Question: I have seen another post for an equation for a log10 graph using ggplot in R. I can not seem to get it to work. Here is my <URL> and placed the info on the bottom of the question.
Here is the one I am trying to use as an example but I keep getting errors.
<URL>
'''
library(data.table)
library(tidyverse)
p2 <- ggplot(a, aes(x = Discharge, y = Gageheight) ) + geom_point() +
scale_x_log10(breaks = trans_breaks("log10", function(x) 10^x),
labels = trans_format("log10", math_format(10^.x))) +
theme_bw()
p2
print(p2 + ggtitle("USGS <PHONE> MILL C NR LOS MOLINOS CA","Stage-Discharge Rating"))
'''
It creates this graph:

'''
a <- structure(list(Gageheight = c(1, 1.01, 1.02, 1.03, 1.04, 1.05,
1.06, 1.07, 1.08, 1.09, 1.1, 1.11, 1.12, 1.13, 1.14, 1.15, 1.16,
1.17, 1.18, 1.19, 1.2, 1.21, 1.22, 1.23, 1.24, 1.25, 1.26, 1.27,
1.28, 1.29, 1.3, 1.31, 1.32, 1.33, 1.34, 1.35, 1.36, 1.37, 1.38,
1.39, 1.4, 1.41, 1.42, 1.43, 1.44, 1.45, 1.46, 1.47, 1.48, 1.49,
1.5, 1.51, 1.52, 1.53, 1.54, 1.55, 1.56, 1.57, 1.58, 1.59, 1.6,
1.61, 1.62, 1.63, 1.64, 1.65, 1.66, 1.67, 1.68, 1.69, 1.7, 1.71,
1.72, 1.73, 1.74, 1.75, 1.76, 1.77, 1.78, 1.79, 1.8, 1.81, 1.82,
1.83, 1.84, 1.85, 1.86, 1.87, 1.88, 1.89, 1.9, 1.91, 1.92, 1.93,
1.94, 1.95, 1.96, 1.97, 1.98, 1.99, 2, 2.01, 2.02, 2.03, 2.04,
2.05, 2.06, 2.07, 2.08, 2.09, 2.1, 2.11, 2.12, 2.13, 2.14, 2.15,
2.16, 2.17, 2.18, 2.19, 2.2, 2.21, 2.22, 2.23, 2.24, 2.26, 2.27,
2.28, 2.29, 2.3, 2.31, 2.32, 2.33, 2.35, 2.36, 2.37, 2.38, 2.39,
2.4, 2.41, 2.42, 2.44, 2.45, 2.46, 2.47, 2.48, 2.49, 2.5, 2.51,
2.52, 2.54, 2.55, 2.56, 2.57, 2.58, 2.59, 2.6, 2.61, 2.63, 2.64,
2.65, 2.66, 2.67, 2.68, 2.69, 2.7, 2.71, 2.73, 2.74, 2.75, 2.76,
2.77, 2.78, 2.79, 2.8, 2.82, 2.83, 2.84, 2.85, 2.86, 2.87, 2.88,
2.89, 2.91, 2.92, 2.93, 2.94, 2.95, 2.96, 2.97, 2.98, 2.99, 3,
3.01, 3.02, 3.03, 3.04, 3.05, 3.06, 3.07, 3.08, 3.09, 3.1, 3.11,
3.12, 3.13, 3.14, 3.15, 3.16, 3.17, 3.18, 3.19, 3.2, 3.21, 3.22,
3.23, 3.24, 3.25, 3.26, 3.27, 3.28, 3.29, 3.3, 3.31, 3.32, 3.33,
3.34, 3.35, 3.36, 3.37, 3.38, 3.39, 3.4, 3.41, 3.42, 3.43, 3.44,
3.45, 3.46, 3.47, 3.48, 3.49, 3.5, 3.51, 3.52, 3.53, 3.54, 3.55,
3.56, 3.57, 3.58, 3.59, 3.6, 3.61, 3.62, 3.63, 3.64, 3.65, 3.66,
3.67, 3.68, 3.69, 3.7, 3.71, 3.72, 3.73, 3.74, 3.75, 3.76, 3.77,
3.78, 3.79, 3.8, 3.81, 3.82, 3.83, 3.84, 3.85, 3.86, 3.87, 3.88,
3.89, 3.9, 3.91, 3.92, 3.93, 3.94, 3.95, 3.96, 3.97, 3.98, 3.99,
4, 4.01, 4.02, 4.03, 4.04, 4.05, 4.06, 4.07, 4.08, 4.09, 4.1,
4.11, 4.12, 4.13, 4.14, 4.15, 4.16, 4.17, 4.18, 4.19, 4.2, 4.21,
4.22, 4.23, 4.24, 4.25, 4.26, 4.27, 4.28, 4.29, 4.3, 4.31, 4.32,
4.33, 4.34, 4.35, 4.36, 4.37, 4.38, 4.39, 4.4, 4.41, 4.42, 4.43,
4.44, 4.45, 4.46, 4.47, 4.48, 4.49, 4.5, 4.51, 4.52, 4.53, 4.54,
4.55, 4.56, 4.57, 4.58, 4.59, 4.6, 4.61, 4.62, 4.63, 4.64, 4.65,
4.66, 4.67, 4.68, 4.69, 4.7, 4.71, 4.72, 4.73, 4.74, 4.75, 4.76,
4.77, 4.78, 4.79, 4.8, 4.81, 4.82, 4.83, 4.84, 4.85, 4.86, 4.87,
4.88, 4.89, 4.9, 4.91, 4.92, 4.93, 4.94, 4.95, 4.96, 4.97, 4.98,
4.99, 5, 5.01, 5.02, 5.03, 5.04, 5.05, 5.06, 5.07, 5.08, 5.09,
5.1, 5.11, 5.12, 5.13, 5.14, 5.15, 5.16, 5.17, 5.18, 5.19, 5.2,
5.21, 5.22, 5.23, 5.24, 5.25, 5.26, 5.27, 5.28, 5.29, 5.3, 5.31,
5.32, 5.33, 5.34, 5.35, 5.36, 5.37, 5.38, 5.39, 5.4, 5.41, 5.42,
5.43, 5.44, 5.45, 5.46, 5.47, 5.48, 5.49, 5.5, 5.51, 5.52, 5.53,
5.54, 5.55, 5.56, 5.57, 5.58, 5.59, 5.6, 5.61, 5.62, 5.63, 5.64,
5.65, 5.66, 5.67, 5.68, 5.69, 5.7, 5.71, 5.72, 5.73, 5.74, 5.75,
5.76, 5.77, 5.78, 5.79, 5.8, 5.81, 5.82, 5.83, 5.84, 5.85, 5.86,
5.87, 5.88, 5.89, 5.9, 5.91, 5.92, 5.93, 5.94, 5.95, 5.96, 5.97,
5.98, 5.99, 6, 6.01, 6.02, 6.03, 6.04, 6.05, 6.06, 6.07, 6.08,
6.09, 6.1, 6.11, 6.12, 6.13, 6.14, 6.15, 6.16, 6.17, 6.18, 6.19,
6.2, 6.21, 6.22, 6.23, 6.24, 6.25, 6.26, 6.27, 6.28, 6.29, 6.3,
6.31, 6.32, 6.33, 6.34, 6.35, 6.36, 6.37, 6.38, 6.39, 6.4, 6.41,
6.42, 6.43, 6.44, 6.45, 6.46, 6.47, 6.48, 6.49, 6.5, 6.51, 6.52,
6.53, 6.54, 6.55, 6.56, 6.57, 6.58, 6.59, 6.6, 6.61, 6.62, 6.63,
6.64, 6.65, 6.66, 6.67, 6.68, 6.69, 6.7, 6.71, 6.72, 6.73, 6.74,
6.75, 6.76, 6.77, 6.78, 6.79, 6.8, 6.81, 6.82, 6.83, 6.84, 6.85,
6.86, 6.87, 6.88, 6.89, 6.9, 6.91, 6.92, 6.93, 6.94, 6.95, 6.96,
6.97, 6.98, 6.99, 7, 7.01, 7.02, 7.03, 7.04, 7.05, 7.06, 7.07,
7.08, 7.09, 7.1, 7.11, 7.12, 7.13, 7.14, 7.15, 7.16, 7.17, 7.18,
7.19, 7.2, 7.21, 7.22, 7.23, 7.24, 7.25, 7.26, 7.27, 7.28, 7.29,
7.3, 7.31, 7.32, 7.33, 7.34, 7.35, 7.36, 7.37, 7.38, 7.39, 7.4,
7.41, 7.42, 7.43, 7.44, 7.45, 7.46, 7.47, 7.48, 7.49, 7.5, 7.51,
7.52, 7.53, 7.54, 7.55, 7.56, 7.57, 7.58, 7.59, 7.6, 7.61, 7.62,
7.63, 7.64, 7.65, 7.66, 7.67, 7.68, 7.69, 7.7, 7.71, 7.72, 7.73,
7.74, 7.75, 7.76, 7.77, 7.78, 7.79, 7.8, 7.81, 7.82, 7.83, 7.84,
7.85, 7.86, 7.87, 7.88, 7.89, 7.9, 7.91, 7.92, 7.93, 7.94, 7.95,
7.96, 7.97, 7.98, 7.99, 8, 8.01, 8.02, 8.03, 8.04, 8.05, 8.06,
8.07, 8.08, 8.09, 8.1, 8.11, 8.12, 8.13, 8.14, 8.15, 8.16, 8.17,
8.18, 8.19, 8.2, 8.21, 8.22, 8.23, 8.24, 8.25, 8.26, 8.27, 8.28,
8.29, 8.3, 8.31, 8.32, 8.33, 8.34, 8.35, 8.36, 8.37, 8.38, 8.39,
8.4, 8.41, 8.42, 8.43, 8.44, 8.45, 8.46, 8.47, 8.48, 8.49, 8.5,
8.51, 8.52, 8.53, 8.54, 8.55, 8.56, 8.57, 8.58, 8.59, 8.6, 8.61,
8.62, 8.63, 8.64, 8.65, 8.66, 8.67, 8.68, 8.69, 8.7, 8.71, 8.72,
8.73, 8.74, 8.75, 8.76, 8.77, 8.78, 8.79, 8.8, 8.81, 8.82, 8.83,
8.84, 8.85, 8.86, 8.87, 8.88, 8.89, 8.9, 8.91, 8.92, 8.93, 8.94,
8.95, 8.96, 8.97, 8.98, 8.99, 9, 9.01, 9.02, 9.03, 9.04, 9.05,
9.06, 9.07, 9.08, 9.09, 9.1, 9.11, 9.12, 9.13, 9.14, 9.15, 9.16,
9.17, 9.18, 9.19, 9.2, 9.21, 9.22, 9.23, 9.24, 9.25, 9.26, 9.27,
9.28, 9.29, 9.3, 9.31, 9.32, 9.33, 9.34, 9.35, 9.36, 9.37, 9.38,
9.39, 9.4, 9.41, 9.42, 9.43, 9.44, 9.45, 9.46, 9.47, 9.48, 9.49,
9.5, 9.51, 9.52, 9.53, 9.54, 9.55, 9.56, 9.57, 9.58, 9.59, 9.6,
9.61, 9.62, 9.63, 9.64, 9.65, 9.66, 9.67, 9.68, 9.69, 9.7, 9.71,
9.72, 9.73, 9.74, 9.75, 9.76, 9.77, 9.78, 9.79, 9.8, 9.81, 9.82,
9.83, 9.84, 9.85, 9.86, 9.87, 9.88, 9.89, 9.9, 9.91, 9.92, 9.93,
9.94, 9.95, 9.96, 9.97, 9.98, 9.99, 10, 10.01, 10.02, 10.03,
10.04, 10.05, 10.06, 10.07, 10.08, 10.09, 10.1, 10.11, 10.12,
10.13, 10.14, 10.15, 10.16, 10.17, 10.18, 10.19, 10.2, 10.21,
10.22, 10.23, 10.24, 10.25, 10.26, 10.27, 10.28, 10.29, 10.3,
10.31, 10.32, 10.33, 10.34, 10.35, 10.36, 10.37, 10.38, 10.39,
10.4, 10.41, 10.42, 10.43, 10.44, 10.45, 10.46, 10.47, 10.48,
10.49, 10.5, 10.51, 10.52, 10.53, 10.54, 10.55, 10.56, 10.57,
10.58, 10.59, 10.6, 10.61, 10.62, 10.63, 10.64, 10.65, 10.66,
10.67, 10.68, 10.69, 10.7, 10.71, 10.72, 10.73, 10.74, 10.75,
10.76, 10.77, 10.78, 10.79, 10.8, 10.81, 10.82, 10.83, 10.84,
10.85, 10.86, 10.87, 10.88, 10.89, 10.9, 10.91, 10.92, 10.93,
10.94, 10.95, 10.96, 10.97, 10.98, 10.99, 11, 11.01, 11.02, 11.03,
11.04, 11.05, 11.06, 11.07, 11.08, 11.09, 11.1, 11.11, 11.12,
11.13, 11.14, 11.15, 11.16, 11.17, 11.18, 11.19, 11.2, 11.21,
11.22, 11.23, 11.24, 11.25, 11.26, 11.27, 11.28, 11.29, 11.3,
11.31, 11.32, 11.33, 11.34, 11.35, 11.36, 11.37, 11.38, 11.39,
11.4, 11.41, 11.42, 11.43, 11.44, 11.45, 11.46, 11.47, 11.48,
11.49, 11.5, 11.51, 11.52, 11.53, 11.54, 11.55, 11.56, 11.57,
11.58, 11.59, 11.6, 11.61, 11.62, 11.63, 11.64, 11.65, 11.66,
11.67, 11.68, 11.69, 11.7, 11.71, 11.72, 11.73, 11.74, 11.75,
11.76, 11.77, 11.78, 11.79, 11.8, 11.81, 11.82, 11.83, 11.84,
11.85, 11.86, 11.87, 11.88, 11.89, 11.9, 11.91, 11.92, 11.93,
11.94, 11.95, 11.96, 11.97, 11.98, 11.99, 12, 12.01, 12.02, 12.03,
12.04, 12.05, 12.06, 12.07, 12.08, 12.09, 12.1, 12.11, 12.12,
12.13, 12.14, 12.15, 12.16, 12.17, 12.18, 12.19, 12.2, 12.21,
12.22, 12.23, 12.24, 12.25, 12.26, 12.27, 12.28, 12.29, 12.3,
12.31, 12.32, 12.33, 12.34, 12.35, 12.36, 12.37, 12.38, 12.39,
12.4, 12.41, 12.42, 12.43, 12.44, 12.45, 12.46, 12.47, 12.48,
12.49, 12.5, 12.51, 12.52, 12.53, 12.54, 12.55, 12.56, 12.57,
12.58, 12.59, 12.6, 12.61, 12.62, 12.63, 12.64, 12.65, 12.66,
12.67, 12.68, 12.69, 12.7, 12.71, 12.72, 12.73, 12.74, 12.75,
12.76, 12.77, 12.78, 12.79, 12.8, 12.81, 12.82, 12.83, 12.84,
12.85, 12.86, 12.87, 12.88, 12.89, 12.9, 12.91, 12.92, 12.93,
12.94, 12.95, 12.96, 12.97, 12.98, 12.99, 13, 13.01, 13.02, 13.03,
13.04, 13.05, 13.06, 13.07, 13.08, 13.09, 13.1, 13.11, 13.12,
13.13, 13.14, 13.15, 13.16, 13.17, 13.18, 13.19, 13.2, 13.21,
13.22, 13.23, 13.24, 13.25, 13.26, 13.27, 13.28, 13.29, 13.3,
13.31, 13.32, 13.33, 13.34, 13.35, 13.36, 13.37, 13.38, 13.39,
13.4, 13.41, 13.42, 13.43, 13.44, 13.45, 13.46, 13.47, 13.48,
13.49, 13.5, 13.51, 13.52, 13.53, 13.54, 13.55, 13.56, 13.57,
13.58, 13.59, 13.6, 13.61, 13.62, 13.63, 13.64, 13.65, 13.66,
13.67, 13.68, 13.69, 13.7, 13.71, 13.72, 13.73, 13.74, 13.75,
13.76, 13.77, 13.78, 13.79, 13.8, 13.81, 13.82, 13.83, 13.84,
13.85, 13.86, 13.87, 13.88, 13.89, 13.9, 13.91, 13.92, 13.93,
13.94, 13.95, 13.96, 13.97, 13.98, 13.99, 14, 14.01, 14.02, 14.03,
14.04, 14.05, 14.06, 14.07, 14.08, 14.09, 14.1, 14.11, 14.12,
14.13, 14.14, 14.15, 14.16, 14.17, 14.18, 14.19, 14.2, 14.21,
14.22, 14.23, 14.24, 14.25, 14.26, 14.27, 14.28, 14.29, 14.3,
14.31, 14.32, 14.33, 14.34, 14.35, 14.36, 14.37, 14.38, 14.39,
14.4, 14.41, 14.42, 14.43, 14.44, 14.45, 14.46, 14.47, 14.48,
14.49, 14.5, 14.51, 14.52, 14.53, 14.54, 14.55, 14.56, 14.57,
14.58, 14.59, 14.6, 14.61, 14.62, 14.63, 14.64, 14.65, 14.66,
14.67, 14.68, 14.69, 14.7, 14.71, 14.72, 14.73, 14.74, 14.75,
14.76, 14.77, 14.78, 14.79, 14.8, 14.81, 14.82, 14.83, 14.84,
14.85, 14.86, 14.87, 14.88, 14.89, 14.9, 14.91, 14.92, 14.93,
14.94, 14.95, 14.96, 14.97, 14.98, 14.99, 15, 15.01, 15.02, 15.03,
15.04, 15.05, 15.06, 15.07, 15.08, 15.09, 15.1, 15.11, 15.12,
15.13, 15.14, 15.15, 15.16, 15.17, 15.18, 15.19, 15.2, 15.21,
15.22, 15.23, 15.24, 15.25, 15.26, 15.27, 15.28, 15.29, 15.3,
15.31, 15.32, 15.33, 15.34, 15.35, 15.36, 15.37, 15.38, 15.39,
15.4, 15.41, 15.42, 15.43, 15.44, 15.45, 15.46, 15.47, 15.48,
15.49, 15.5, 15.51, 15.52, 15.53, 15.54, 15.55, 15.56, 15.57,
15.58, 15.59, 15.6, 15.61, 15.62, 15.63, 15.64, 15.65, 15.66,
15.67, 15.68, 15.69, 15.7, 15.71, 15.72, 15.73, 15.74, 15.75,
15.76, 15.77, 15.78, 15.79, 15.8, 15.81, 15.82, 15.83, 15.84,
15.85, 15.86, 15.87, 15.88, 15.89, 15.9, 15.91, 15.92, 15.93,
15.94, 15.95, 15.96, 15.97, 15.98, 15.99, 16, 16.01, 16.02, 16.03,
16.04, 16.05, 16.06, 16.07, 16.08, 16.09, 16.1, 16.11, 16.12,
16.13, 16.14, 16.15, 16.16, 16.17, 16.18, 16.19, 16.2, 16.21,
16.22, 16.23, 16.24, 16.25, 16.26, 16.27, 16.28, 16.29, 16.3,
16.31, 16.32, 16.33, 16.34, 16.35, 16.36, 16.37, 16.38, 16.39,
16.4, 16.41, 16.42, 16.43, 16.44, 16.45, 16.46, 16.47, 16.48,
16.49, 16.5, 16.51, 16.52, 16.53, 16.54, 16.55, 16.56, 16.57,
16.58, 16.59, 16.6, 16.61, 16.62, 16.63, 16.64, 16.65, 16.66,
16.67, 16.68, 16.69, 16.7, 16.71, 16.72, 16.73, 16.74, 16.75,
16.76, 16.77, 16.78, 16.79, 16.8, 16.81, 16.82, 16.83, 16.84,
16.85, 16.86, 16.87, 16.88, 16.89, 16.9, 16.91, 16.92, 16.93,
16.94, 16.95, 16.96, 16.97, 16.98, 16.99, 17, 17.01, 17.02, 17.03,
17.04, 17.05, 17.06, 17.07, 17.08, 17.09, 17.1, 17.11, 17.12,
17.13, 17.14, 17.15, 17.16, 17.17, 17.18, 17.19, 17.2, 17.21,
17.22, 17.23, 17.24, 17.25, 17.26, 17.27, 17.28, 17.29, 17.3,
17.31, 17.32, 17.33, 17.34, 17.35, 17.36, 17.37, 17.38, 17.39,
17.4, 17.41, 17.42, 17.43, 17.44, 17.45, 17.46, 17.47, 17.48,
17.49, 17.5, 17.51, 17.52, 17.53, 17.54, 17.55, 17.56, 17.57,
17.58), Discharge = c(9.92, 10.48, 11.05, 11.64, 12.24, 12.86,
13.49, 14.13, 14.79, 15.47, 16.16, 16.86, 17.58, 18.32, 19.06,
19.83, 20.6, 21.4, 22.2, 23.02, 23.86, 24.71, 25.57, 26.45, 27.34,
28.25, 29.17, 30.1, 31.05, 32.02, 33, 33.99, 35, 36.02, 37.05,
38.1, 39.17, 40.25, 41.34, 42.44, 43.56, 44.7, 45.85, 47.01,
48.19, 49.38, 50.59, 51.81, 53.04, 54.29, 55.55, 56.82, 58.11,
59.42, 60.74, 62.07, 63.41, 64.77, 66.15, 67.54, 68.94, 70.35,
71.78, 73.23, 74.68, 76.16, 77.64, 79.14, 80.65, 82.18, 83.72,
85.28, 86.85, 88.43, 90.03, 91.64, 93.26, 94.9, 96.55, 98.22,
99.9, 101.59, 103.3, 105.02, 106.75, 108.5, 110.26, 112.04, 113.83,
115.63, 117.45, 119.28, 121.13, 122.99, 124.86, 126.74, 128.64,
130.56, 132.48, 134.42, 136.38, 138.35, 140.33, 142.32, 144.33,
146.36, 148.39, 150.44, 152.51, 154.58, 156.68, 158.78, 160.9,
163.03, 165.18, 167.33, 169.51, 171.69, 173.89, 176.11, 178.33,
180.84, 183.37, 185.91, 188.47, 191.05, 193.64, 196.25, 198.88,
201.53, 204.19, 206.87, 209.56, 212.27, 215, 217.75, 220.51,
223.29, 226.09, 228.9, 231.73, 234.58, 237.45, 240.33, 243.23,
246.14, 249.07, 252.02, 254.99, 257.97, 260.97, 263.98, 267.02,
270.07, 273.13, 276.22, 279.32, 282.43, 285.57, 288.72, 291.88,
295.07, 298.27, 301.48, 304.72, 307.97, 311.24, 314.52, 317.82,
321.14, 324.47, 327.82, 331.19, 334.58, 337.98, 341.4, 344.83,
348.28, 351.75, 355.23, 358.73, 362.25, 365.79, 369.34, 372.9,
376.49, 380.09, 383.71, 386.95, 390.21, 393.48, 396.77, 400.07,
403.38, 406.7, 410.04, 413.39, 416.76, 420.14, 423.53, 426.93,
430.35, 433.78, 437.22, 440.68, 444.15, 447.64, 451.13, 454.64,
458.17, 461.7, 465.25, 468.82, 472.39, 475.98, 479.58, 483.2,
486.83, 490.47, 494.12, 497.79, 501.47, 505.17, 508.88, 512.6,
516.33, 520.08, 523.84, 527.61, 531.4, 535.2, 539.01, 542.84,
546.68, 550.53, 554.39, 558.27, 562.16, 566.07, 569.98, 573.92,
577.86, 581.82, 585.79, 589.77, 593.77, 597.77, 601.8, 605.83,
609.88, 613.94, 618.02, 622.11, 626.21, 630.32, 634.45, 638.59,
642.74, 646.91, 651.09, 655.28, 659.48, 663.7, 667.93, 672.18,
676.43, 680.7, 684.99, 689.28, 693.59, 697.92, 702.25, 706.6,
710.96, 715.34, 719.73, 724.13, 728.54, 732.97, 737.41, 741.86,
746.32, 750.8, 755.29, 759.8, 764.32, 768.85, 773.39, 777.95,
782.52, 787.1, 791.97, 796.86, 801.77, 806.69, 811.62, 816.57,
821.54, 826.52, 831.52, 836.53, 841.56, 846.6, 851.66, 856.74,
861.83, 866.93, 872.05, 877.19, 882.34, 887.51, 892.69, 897.89,
903.11, 908.34, 913.58, 918.84, 924.12, 929.41, 934.72, 940.04,
945.38, 950.74, 956.1, 961.49, 966.89, 972.31, 977.74, 983.19,
988.65, 994.13, 999.62, 1005.13, 1010.66, 1016.2, 1021.76, 1027.33,
1032.92, 1038.52, 1044.14, 1049.77, 1055.42, 1061.09, 1066.77,
1072.47, 1078.18, 1083.91, 1089.65, 1095.41, 1101.18, 1106.97,
1112.78, 1118.6, 1124.44, 1130.29, 1136.16, 1142.05, 1147.95,
1153.86, 1159.79, 1165.74, 1171.7, 1177.68, 1183.67, 1189.68,
1195.71, 1201.75, 1207.8, 1213.88, 1219.96, 1226.07, 1232.19,
1238.32, 1244.47, 1250.64, 1256.82, 1263.02, 1269.23, 1275.46,
1281.7, 1287.96, 1294.24, 1300.53, 1306.84, 1313.16, 1319.5,
1325.85, 1332.22, 1338.61, 1345.01, 1351.43, 1357.86, 1364.31,
1370.77, 1377.25, 1383.75, 1390.26, 1396.78, 1403.33, 1409.89,
1416.46, 1423.05, 1429.66, 1436.28, 1442.91, 1449.57, 1456.23,
1462.92, 1469.62, 1476.33, 1483.07, 1489.81, 1496.58, 1503.36,
1510.15, 1516.96, 1523.79, 1530.63, 1537.49, 1544.36, 1551.25,
1558.15, 1565.07, 1572.01, 1578.96, 1585.93, 1592.91, 1599.91,
1606.93, 1613.96, 1621.01, 1628.07, 1635.15, 1642.24, 1649.35,
1656.48, 1663.62, 1670.78, 1677.95, 1685.14, 1692.34, 1699.56,
1706.8, 1714.05, 1721.32, 1728.6, 1735.9, 1743.22, 1750.55, 1757.9,
1765.26, 1772.64, 1780.03, 1787.44, 1794.87, 1802.31, 1809.77,
1817.24, 1824.73, 1832.24, 1839.76, 1847.3, 1854.85, 1862.42,
1870, 1877.61, 1885.22, 1892.85, 1900.5, 1908.17, 1915.85, 1923.54,
1931.25, 1938.98, 1946.72, 1954.48, 1962.26, 1970.05, 1977.86,
1985.68, 1993.52, 2001.37, 2009.24, 2017.13, 2025.03, 2032.95,
2040.88, 2048.83, 2056.8, 2064.78, 2072.78, 2080.79, 2088.82,
2096.86, 2104.93, 2113, 2121.09, 2129.2, 2137.33, 2145.47, 2153.63,
2161.8, 2169.99, 2178.19, 2186.41, 2194.65, 2202.9, 2211.17,
2219.45, 2227.75, 2236.07, 2244.4, 2252.75, 2261.11, 2269.49,
2277.88, 2286.3, 2294.72, 2303.17, 2311.62, 2320.1, 2328.59,
2337.1, 2345.62, 2354.16, 2362.72, 2371.29, 2379.87, 2388.48,
2397.09, 2405.73, 2414.38, 2423.05, 2431.73, 2440.43, 2449.14,
2457.87, 2466.62, 2475.38, 2484.16, 2492.95, 2501.76, 2510.59,
2519.43, 2528.29, 2537.17, 2546.06, 2554.96, 2563.89, 2572.82,
2581.78, 2590.75, 2599.73, 2608.74, 2617.76, 2626.79, 2635.84,
2644.91, 2653.99, 2663.09, 2672.2, 2681.33, 2690.48, 2699.64,
2708.82, 2718.01, 2727.22, 2736.45, 2745.69, 2754.95, 2764.23,
2773.52, 2782.82, 2792.15, 2801.49, 2810.84, 2820.21, 2829.6,
2839, 2848.42, 2857.85, 2867.31, 2876.77, 2886.26, 2895.75, 2905.27,
2914.8, 2924.35, 2933.91, 2943.49, 2953.09, 2962.7, 2972.33,
2981.97, 2991.63, 3001.31, 3011, 3020.7, 3030.43, 3040.17, 3049.93,
3059.7, 3069.49, 3079.29, 3089.11, 3098.95, 3108.8, 3118.67,
3128.55, 3138.45, 3148.37, 3158.3, 3168.25, 3178.22, 3188.2,
3198.2, 3208.21, 3218.24, 3228.29, 3238.35, 3248.43, 3258.52,
3268.63, 3278.76, 3288.9, 3299.06, 3309.23, 3319.42, 3329.63,
3339.85, 3350.09, 3360.35, 3370.62, 3380.9, 3391.21, 3401.53,
3411.86, 3422.21, 3432.58, 3442.97, 3453.37, 3463.78, 3474.22,
3484.66, 3495.13, 3505.61, 3516.11, 3526.62, 3537.15, 3547.69,
3558.26, 3568.83, 3579.43, 3590.04, 3600.66, 3611.31, 3621.96,
3632.64, 3643.33, 3654.04, 3664.76, 3675.5, 3686.25, 3697.03,
3707.81, 3718.62, 3729.44, 3740.27, 3751.13, 3762, 3772.88, 3783.78,
3794.7, 3805.63, 3816.58, 3827.55, 3838.53, 3849.53, 3860.54,
3871.57, 3882.62, 3893.68, 3904.76, 3915.85, 3926.97, 3938.09,
3949.24, 3960.4, 3971.57, 3982.76, 3993.97, 4005.2, 4016.44,
4027.7, 4038.97, 4050.26, 4061.56, 4072.89, 4084.22, 4095.58,
4106.95, 4118.33, 4129.74, 4141.16, 4152.59, 4164.04, 4175.51,
4187, 4198.5, 4210.01, 4221.54, 4233.09, 4244.66, 4256.24, 4267.84,
4279.45, 4291.08, 4302.73, 4314.39, 4326.07, 4337.76, 4349.47,
4361.2, 4372.95, 4384.71, 4396.48, 4408.27, 4420.08, 4431.91,
4443.75, 4455.61, 4467.48, 4479.37, 4491.27, 4503.2, 4515.14,
4527.09, 4539.06, 4551.05, 4563.05, 4575.07, 4587.11, 4599.16,
4611.23, 4623.31, 4635.42, 4647.53, 4659.67, 4671.82, 4683.98,
4696.17, 4708.36, 4720.58, 4732.81, 4745.06, 4757.32, 4769.6,
4781.9, 4794.21, 4806.54, 4818.89, 4831.25, 4843.63, 4856.02,
4868.43, 4880.86, 4893.3, 4905.76, 4918.24, 4930.73, 4943.24,
4955.76, 4968.3, 4980.86, 4993.43, 5006.02, 5018.63, 5031.25,
5043.89, 5056.54, 5069.21, 5081.9, 5094.61, 5107.33, 5120.06,
5132.81, 5145.58, 5158.37, 5171.17, 5183.99, 5196.82, 5209.67,
5222.54, 5235.42, 5248.32, 5261.24, 5274.17, 5287.12, 5300.09,
5313.07, 5326.06, 5339.08, 5352.11, 5365.16, 5378.22, 5391.3,
5404.39, 5417.5, 5430.63, 5443.78, 5456.94, 5470.12, 5483.31,
5496.52, 5509.75, 5522.99, 5536.25, 5549.52, 5562.81, 5576.12,
5589.45, 5602.79, 5616.15, 5629.52, 5642.91, 5656.31, 5669.74,
5683.18, 5696.63, 5710.1, 5723.59, 5737.1, 5750.62, 5764.15,
5777.71, 5791.28, 5804.86, 5818.47, 5832.08, 5845.72, 5859.37,
5873.04, 5886.72, 5900.43, 5914.14, 5927.88, 5941.63, 5955.39,
5969.18, 5982.97, 5996.79, 6010.62, 6024.47, 6038.33, 6052.22,
6066.11, 6080.03, 6093.96, 6107.9, 6121.87, 6135.85, 6149.84,
6163.85, 6177.88, 6191.93, 6205.99, 6220.07, 6234.16, 6248.27,
6262.4, 6276.54, 6290.7, 6304.88, 6319.07, 6333.28, 6347.51,
6361.75, 6376.01, 6390.28, 6404.57, 6418.88, 6433.2, 6447.54,
6461.9, 6476.27, 6490.66, 6505.07, 6519.49, 6533.93, 6548.39,
6562.86, 6577.35, 6591.85, 6606.37, 6620.91, 6635.46, 6650.03,
6664.62, 6679.22, 6693.84, 6708.48, 6723.13, 6737.8, 6752.49,
6767.19, 6781.91, 6796.64, 6811.39, 6826.16, 6840.94, 6855.75,
6870.56, 6885.4, 6900.25, 6915.11, 6929.99, 6944.89, 6959.81,
6974.74, 6989.69, 7004.66, 7019.64, 7034.63, 7049.65, 7064.68,
7079.73, 7094.79, 7109.87, 7124.97, 7140.08, 7155.21, 7170.36,
7185.52, 7200.7, 7215.89, 7231.11, 7246.34, 7261.58, 7276.84,
7292.12, 7307.41, 7322.73, 7338.05, 7353.4, 7368.76, 7384.13,
7399.53, 7414.94, 7430.36, 7445.81, 7461.27, 7476.74, 7492.23,
7507.74, 7523.27, 7538.81, 7554.37, 7569.94, 7585.53, 7601.14,
7616.76, 7632.41, 7648.06, 7663.74, 7679.43, 7695.13, 7710.86,
7726.6, 7742.35, 7758.13, 7773.91, 7789.72, 7805.54, 7821.38,
7837.24, 7853.11, 7869, 7884.9, 7900.82, 7916.76, 7932.71, 7948.69,
7964.67, 7980.68, 7996.7, 8012.73, 8028.79, 8044.86, 8060.94,
8077.05, 8093.17, 8109.3, 8125.46, 8141.62, 8157.81, 8174.01,
8190.23, 8206.47, 8222.72, 8238.99, 8255.27, 8271.57, 8287.89,
8304.22, 8320.58, 8336.94, 8353.33, 8369.73, 8386.15, 8402.58,
8419.03, 8435.5, 8451.98, 8468.48, 8485, 8501.53, 8518.08, 8534.64,
8551.23, 8567.83, 8584.44, 8601.07, 8617.72, 8634.39, 8651.07,
8667.77, 8684.48, 8701.22, 8717.96, 8734.73, 8751.51, 8768.31,
8785.12, 8801.95, 8818.8, 8835.66, 8852.55, 8869.44, 8886.36,
8903.29, 8920.23, 8937.2, 8954.18, 8971.17, 8988.19, 9005.22,
9022.26, 9039.33, 9056.41, 9073.5, 9090.62, 9107.74, 9124.89,
9142.05, 9159.23, 9176.43, 9193.64, 9210.87, 9228.11, 9245.38,
9262.66, 9279.95, 9297.26, 9314.59, 9331.94, 9349.3, 9366.68,
9384.07, 9401.48, 9418.91, 9436.35, 9453.81, 9471.29, 9488.79,
9506.3, 9523.83, 9541.37, 9558.93, 9576.51, 9594.1, 9611.71,
9629.34, 9646.98, 9664.64, 9682.32, 9700.01, 9717.72, 9735.45,
9753.19, 9770.95, 9788.73, 9806.52, 9824.33, 9842.16, 9860, 9877.86,
9895.74, 9913.63, 9931.54, 9949.47, 9967.41, 9985.37, 10003.35,
10021.34, 10039.35, 10057.38, 10075.42, 10093.48, 10111.55, 10129.65,
10147.76, 10165.88, 10184.02, 10202.18, 10220.36, 10238.55, 10256.76,
10274.99, 10293.23, 10311.49, 10329.76, 10348.05, 10366.36, 10384.69,
10403.03, 10421.39, 10439.76, 10458.16, 10476.57, 10494.99, 10513.43,
10531.89, 10550.37, 10568.86, 10587.37, 10605.89, 10624.43, 10642.99,
10661.57, 10680.16, 10698.77, 10717.39, 10736.04, 10754.69, 10773.37,
10792.06, 10810.77, 10829.49, 10848.24, 10866.99, 10885.77, 10904.56,
10923.37, 10942.2, 10961.04, 10979.9, 10998.77, 11017.66, 11036.57,
11055.5, 11074.44, 11093.4, 11112.37, 11131.36, 11150.37, 11169.4,
11188.44, 11207.5, 11226.57, 11245.67, 11264.77, 11283.9, 11303.04,
11322.2, 11341.38, 11360.57, 11379.78, 11399, 11418.24, 11437.5,
11456.78, 11476.07, 11495.38, 11514.7, 11534.05, 11553.41, 11572.78,
11592.17, 11611.58, 11631.01, 11650.45, 11669.91, 11689.39, 11708.88,
11728.39, 11747.91, 11767.46, 11787.02, 11806.59, 11826.18, 11845.79,
11865.42, 11885.06, 11904.72, 11924.4, 11944.09, 11963.8, 11983.53,
12003.27, 12023.03, 12042.81, 12062.6, 12082.41, 12102.24, 12122.08,
12141.94, 12161.82, 12181.71, 12201.62, 12221.55, 12241.49, 12261.45,
12281.43, 12301.42, 12321.43, 12341.46, 12361.5, 12381.57, 12401.64,
12421.74, 12441.85, 12461.98, 12482.12, 12502.28, 12522.46, 12542.65,
12562.87, 12583.09, 12603.34, 12623.6, 12643.88, 12664.17, 12684.49,
12704.81, 12725.16, 12745.52, 12765.9, 12786.3, 12806.71, 12827.14,
12847.58, 12868.04, 12888.52, 12909.02, 12929.53, 12950.06, 12970.61,
12991.17, 13011.75, 13032.35, 13052.96, 13073.59, 13094.24, 13114.9,
13135.58, 13156.28, 13176.99, 13197.72, 13218.47, 13239.23, 13260.01,
13280.81, 13301.63, 13322.46, 13343.3, 13364.17, 13385.05, 13405.95,
13426.86, 13447.79, 13468.74, 13489.71, 13510.69, 13531.69, 13552.7,
13573.74, 13594.79, 13615.85, 13636.93, 13658.03, 13679.15, 13700.28,
13721.43, 13742.6, 13763.78, 13784.98, 13806.2, 13827.43, 13848.68,
13869.95, 13891.23, 13912.53, 13933.85, 13955.19, 13976.54, 13997.9,
14019.29, 14040.69, 14062.11, 14083.54, 14104.99, 14126.46, 14147.95,
14169.45, 14190.97, 14212.51, 14234.06, 14255.63, 14277.21, 14298.82,
14320.44, 14342.07, 14363.73, 14385.4, 14407.08, 14428.79, 14450.51,
14472.24, 14494, 14515.77, 14537.56, 14559.36, 14581.18, 14603.02,
14624.87, 14646.75, 14668.63, 14690.54, 14712.46, 14734.4, 14756.36,
14778.33, 14800.32, 14822.33, 14844.35, 14866.39, 14888.44, 14910.52,
14932.61, 14954.72, 14976.84, 14998.98, 15021.14, 15043.31, 15065.5,
15087.71, 15109.94, 15132.18, 15154.44, 15176.71, 15199, 15221.31,
15243.64, 15265.98, 15288.34, 15310.72, 15333.11, 15355.52, 15377.95,
15400.39, 15422.85, 15445.33, 15467.82, 15490.33, 15512.86, 15535.4,
15557.96, 15580.54, 15603.14, 15625.75, 15648.38, 15671.02, 15693.69,
15716.37, 15739.06, 15761.77, 15784.5, 15807.25, 15830.01, 15852.8,
15875.59, 15898.41, 15921.24, 15944.08, 15966.95, 15989.83, 16012.73,
16035.64, 16058.58, 16081.52, 16104.49, 16127.47, 16150.47, 16173.49,
16196.52, 16219.57, 16242.64, 16265.72, 16288.82, 16311.94, 16335.07,
16358.22, 16381.39, 16404.58, 16427.78, 16451, 16474.23, 16497.49,
16520.75, 16544.04, 16567.34, 16590.66, 16614, 16637.35, 16660.72,
16684.11, 16707.51, 16730.93, 16754.37, 16777.83, 16801.3, 16824.79,
16848.29, 16871.81, 16895.35, 16918.91, 16942.48, 16966.07, 16989.68,
17013.3, 17036.94, 17060.6, 17084.27, 17107.96, 17131.67, 17155.4,
17179.14, 17202.9, 17226.67, 17250.46, 17274.27, 17298.1, 17321.94,
17345.8, 17369.68, 17393.57, 17417.48, 17441.41, 17465.35, 17489.32,
17513.29, 17537.29, 17561.3, 17585.33, 17609.37, 17633.44, 17657.52,
17681.61, 17705.73, 17729.86, 17754, 17778.17, 17802.35, 17826.54,
17850.76, 17874.99, 17899.24, 17923.5, 17947.79, 17972.09, 17996.4,
18020.73, 18045.08, 18069.45, 18093.83, 18118.24, 18142.65, 18167.09,
18191.54, 18216.01, 18240.49, 18264.99, 18289.51, 18314.05, 18338.6,
18363.17, 18387.76, 18412.36, 18436.98, 18461.62, 18486.27, 18510.94,
18535.63, 18560.34, 18585.06, 18609.8, 18634.55, 18659.33, 18684.12,
18708.92, 18733.75, 18758.59, 18783.44, 18808.32, 18833.21, 18858.12,
18883.04, 18907.98, 18932.94, 18957.92, 18982.91, 19007.92, 19032.95,
19057.99, 19083.05, 19108.13, 19133.22, 19158.33, 19183.46, 19208.61,
19233.77, 19258.95, 19284.15, 19309.36, 19334.59, 19359.83, 19385.1,
19410.38, 19435.68, 19460.99, 19486.32, 19511.67, 19537.04, 19562.42,
19587.82, 19613.23, 19638.67, 19664.12, 19689.58, 19715.07, 19740.57,
19766.09, 19791.62, 19817.17, 19842.74, 19868.33, 19893.93, 19919.55,
19945.19, 19970.84, 19996.51, 20022.2, 20047.9, 20073.62, 20099.36,
20125.12, 20150.89, 20176.68, 20202.49, 20228.31, 20254.15, 20280.01,
20305.88, 20331.77, 20357.68, 20383.6, 20409.55, 20435.51, 20461.48,
20487.47, 20513.48, 20539.51, 20565.55, 20591.61, 20617.69, 20643.79,
20669.9, 20696.03, 20722.17, 20748.34, 20774.51, 20800.71, 20826.92,
20853.15, 20879.4, 20905.67, 20931.95, 20958.25, 20984.56, 21010.89,
21037.24, 21063.61, 21089.99, 21116.39, 21142.81, 21169.24, 21195.7,
21222.16, 21248.65, 21275.15, 21301.67, 21328.21, 21354.76, 21381.33,
21407.92, 21434.52, 21461.14, 21487.78, 21514.43, 21541.11, 21567.8,
21594.5, 21621.22, 21647.96, 21674.72, 21701.5, 21728.29, 21755.09,
21781.92, 21808.76, 21835.62, 21862.5, 21889.39, 21916.3, 21943.23,
21970.17, 21997.13, 22024.11, 22051.1, 22078.12, 22105.14, 22132.19,
22159.25, 22186.33, 22213.43, 22240.54, 22267.68, 22294.82, 22321.99,
22349.17, 22376.37)), row.names = c(NA, -1651L), class = c("data.table",
"data.frame"))
'''
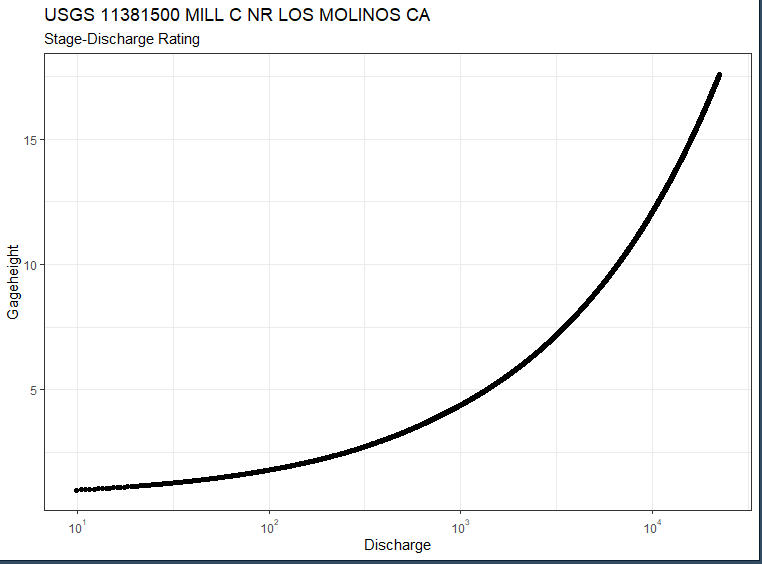
Answer: Try this approach. I have used 'a' with simulated data:
'''
library(ggplot2)
library(scales)
#Data
a <- data.frame(Gageheight=seq(1.0,by=0.1,length.out = 1651),
Discharge=seq(9.92,by=0.56,length.out = 1651))
#Function
lm_eqn <- function(df){
m <- lm(Gageheight ~ Discharge, df);
eq <- substitute(italic(Gageheight) == a + b %.% italic(Discharge)*","~~italic(r)^2~"="~r2,
list(a = format(unname(coef(m)[1]), digits = 2),
b = format(unname(coef(m)[2]), digits = 2),
r2 = format(summary(m)$r.squared, digits = 3)))
as.character(as.expression(eq));
}
#Code
ggplot(a, aes(x = Discharge, y = Gageheight) ) + geom_point(size=0.5) +
scale_x_log10(breaks = trans_breaks("log10", function(x) 10^x),
labels = trans_format("log10", math_format(10^.x))) +
geom_smooth(method = "lm", se=FALSE, color="black", formula = y ~ x)+
geom_text(x = 2, y = 100, label = lm_eqn(a), parse = TRUE)+
theme_bw()
'''
Output:
<URL>
And using the real 'a' you shared and that was fixed by @sindri_baldur (Many thanks!):
'''
#Code 2
ggplot(a, aes(x = Discharge, y = Gageheight) ) + geom_point(size=0.5) +
scale_x_log10(breaks = trans_breaks("log10", function(x) 10^x),
labels = trans_format("log10", math_format(10^.x))) +
geom_smooth(method = "lm", se=FALSE, color="black", formula = y ~ x)+
geom_text(x = 2, y = 10, label = lm_eqn(a), parse = TRUE)+
theme_bw()
'''
Output:
<URL>